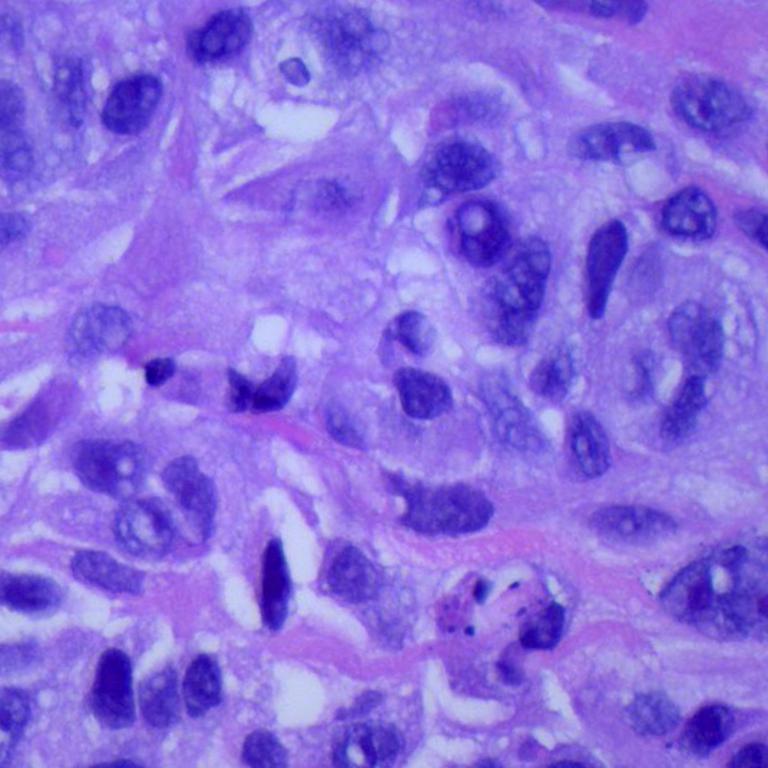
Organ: lung
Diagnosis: squamous carcinomas